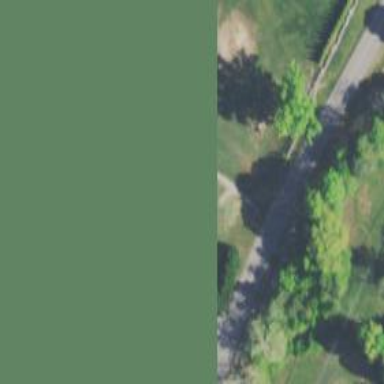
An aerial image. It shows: Golf cartpath that is also road path.